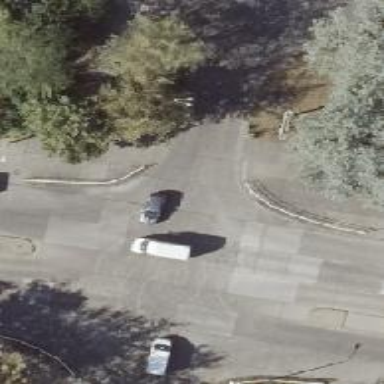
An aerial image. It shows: Concrete footway with crossing.